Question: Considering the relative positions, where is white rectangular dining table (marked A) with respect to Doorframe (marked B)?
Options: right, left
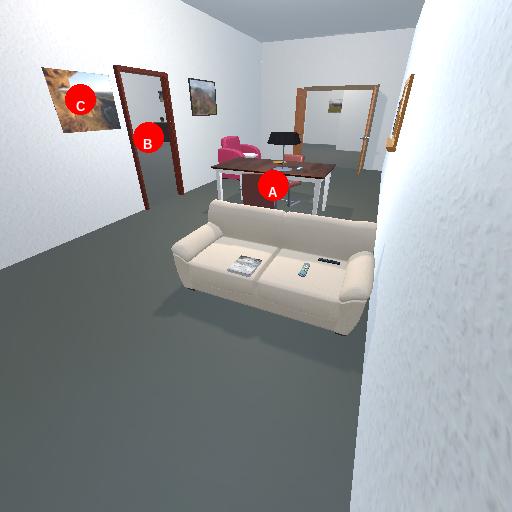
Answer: right